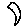
Label: moon